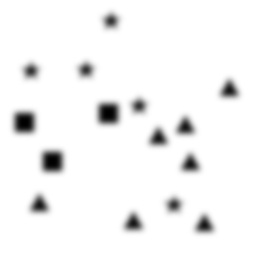
Squares: 3
Triangles: 7
Stars: 5
Total shapes: 15